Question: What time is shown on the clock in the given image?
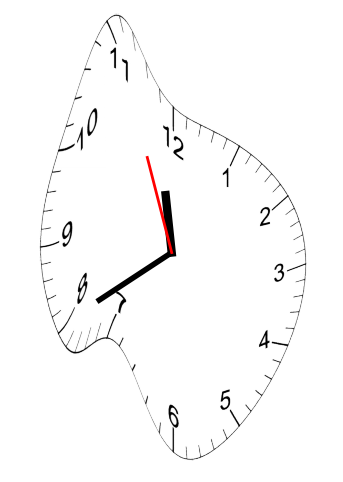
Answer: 11:39:56